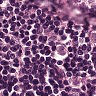
Metastatic tissue present: yes